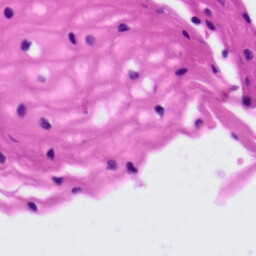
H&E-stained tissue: Tonsil